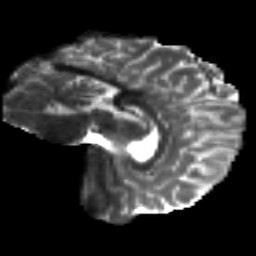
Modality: T2w
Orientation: sagittal
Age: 21
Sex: male
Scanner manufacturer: siemens
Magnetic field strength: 3 T
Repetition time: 8.8 s
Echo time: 0.085 s